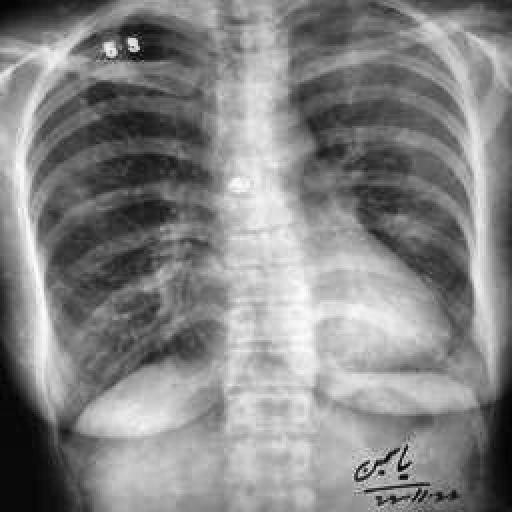
Finding: TUBERCULOSIS